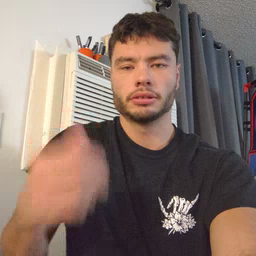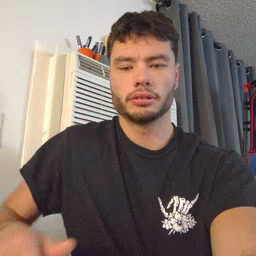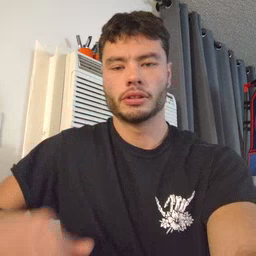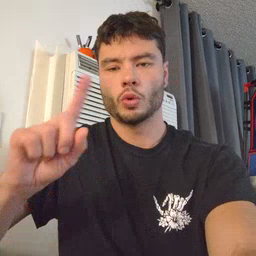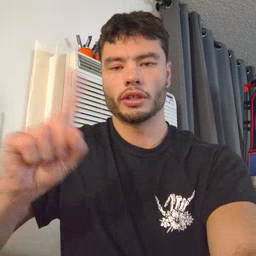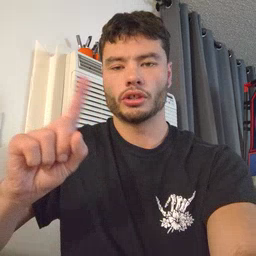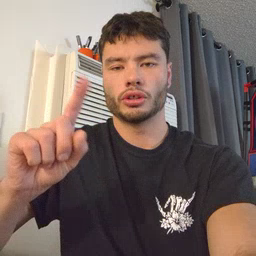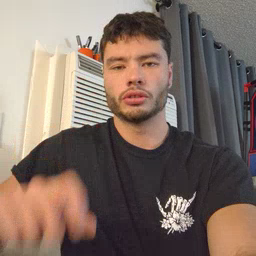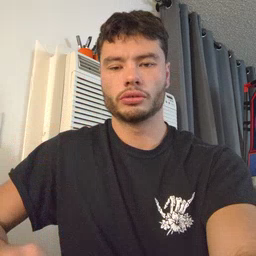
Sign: where